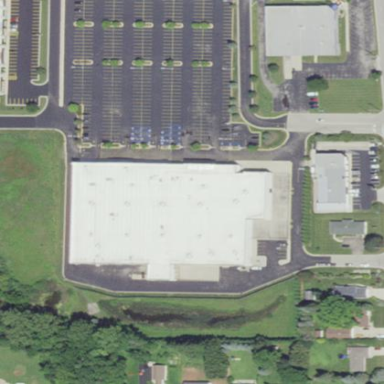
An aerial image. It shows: Retail building.